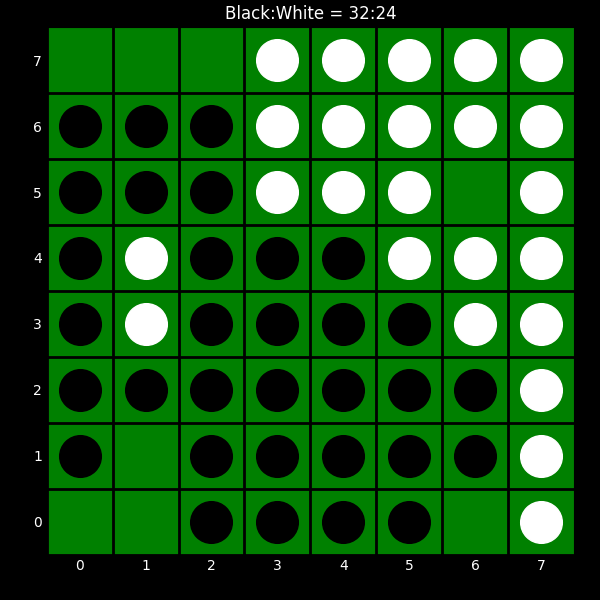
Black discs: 32
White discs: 24